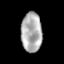
Tissue: skin
Cell type: Epithelial cells
Senescence score: 0.8042
Nuclear area (px): 816
Mean DAPI intensity: 172.304